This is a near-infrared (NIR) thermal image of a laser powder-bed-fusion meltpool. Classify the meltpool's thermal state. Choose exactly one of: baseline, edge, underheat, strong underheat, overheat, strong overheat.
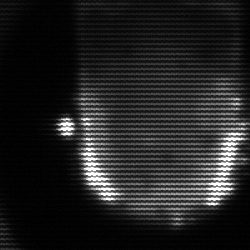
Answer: baseline